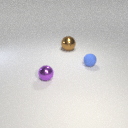
large brown metal sphere to the left of small blue rubber sphere